Question: I have listed a table with data from MySQL and actions to EDIT or DELETE the row.

Here's the code for the image above:
'''
<table border="1" class="gridtable">
<th>Client Name</th>
<th>Category</th>
<th>Address</th>
<th>City</th>
<th>Contact Person</th>
<th>Contact Details</th>
<th>Sales Person</th>
<th colspan="2"></th>
<?php
$a=mysql_query("SELECT 'clients'.'client-no', 'clients'.'client-name', 'clients'.'client-category', 'clients'.'client-address', 'clients'.'client-city', 'clients'.'client-contact-person', 'clients'.'client-contact-details', 'sales'.'firstname', 'sales'.'lastname'
FROM 'clients'
INNER JOIN 'sales'
ON 'clients'.'sales-id'='sales'.'sales-id'") or die(mysql_error());
if(mysql_num_rows($a)>0)
{
while($b=mysql_fetch_array($a))
{
echo"<tr><td>".$b['client-name']."</td><td>".$b['client-category']."</td><td>".$b['client-address']."</td><td>".$b['client-city']."</td><td>".$b['client-contact-person']."</td><td>".$b['client-contact-details']."</td><td>".$b['firstname'].' '.$b['lastname']."</td>"; ?>
<td>
<form action="#" method="post">
<input type="hidden" name="edit_client" value="<?php echo $b['client-no']; ?>" />
<input type="image" name="edit_client" value="<?php echo $b['client-no']; ?>" src="images/edit.png" onclick="javascript:editPopup()" title="Edit"/>
</form>
</td>
<td>
<form action="../deletefunction.php" method="post">
<input type="hidden" name="delete_client" value="<?php echo $b['client-no']; ?>" />
<input type="image" name="delete_client" value="<?php echo $b['client-no']; ?>" src="images/delete.png" onclick="return confirm('Are you sure you want to delete this item?')" title="Delete"/>
</form>
</td>
</tr>
<?php
}
}
else
{
?>
<tr><td colspan="6" style="text-align:center; color:#FF0000; font-size:16px;">*No Data Available!*</td></tr>
<?php
}
?>
</table>
<a href="javascript:addClient()" id="addclient"><img src="images/add.png" class="addicon" style=" display:inline;" /></a>
'''
The DELETE function works fine but the EDIT isn't. Here's the code for the javascipt function the '<input type=image name=edit_client />' is calling on its 'onclick':
'''
function editPopup()
{
var url = "../editfunction.php";
var width = 700;
var height = 600;
var left = parseInt((screen.availWidth/2) - (width/2));
var top = parseInt((screen.availHeight/2) - (height/2));
var windowFeatures = "width=" + width + ",height=" + height +
",status,resizable,left=" + left + ",top=" + top +
"screenX=" + left + ",screenY=" + top + ",scrollbars=yes";
window.open(url, "subWind", windowFeatures, "POS");
}
'''
Basically, what it does is to popup the 'editfunction.php' in a new window in the center of a monitor. The page should display the UPDATE page with the data coming from the '$_POST[edit_client]'. But it seems like the 'editfunction.php' can't read the data from the first page since it errors 'Notice: Undefined index: edit_client in C:\xampp\htdocs\isys\editfunction.php on line 12 -yeah'. Here's its code:
'''
<?php
require("dbconnect.php");
echo $_POST['edit_client']."-yeah";
//edit client
if(isset($_POST['edit_client']) && !empty($_POST['edit_client']))
{
echo $_POST['edit_client']."-yeah";
//do the update here
}
?>
'''
What am I doing wrong? How can I make this work? Thanks.
PS: Please don't mind the usage of 'mysql_' and stay focus on the question itself.
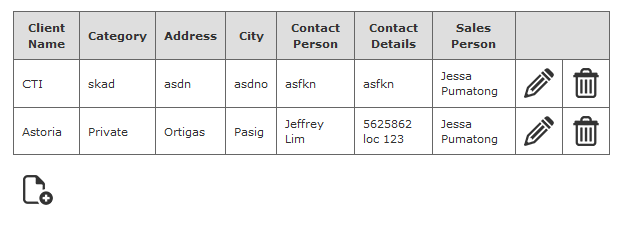
Answer: I somehow found a workaround on how to achieve what I want using the 'onsubmit' function of the '<form>':
'<form action="../editfunction.php" method="post" target="DoSubmit" onsubmit="DoSubmit = window.open('about:blank', 'DoSubmit', windowFeatures, 'POS');">'
And I placed this code on the head of the 'index' for the popup window:
'''
var width = 700;
var height = 600;
var left = parseInt((screen.availWidth/2) - (width/2));
var top = parseInt((screen.availHeight/2) - (height/2));
var windowFeatures = "width=" + width + ",height=" + height +
",status,resizable,left=" + left + ",top=" + top +
"screenX=" + left + ",screenY=" + top + ",scrollbars=yes";
'''
Thank you all for your help. I greatly appreciated it! :)